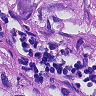
Metastatic tissue present: yes